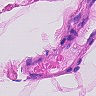
Metastatic tissue present: no